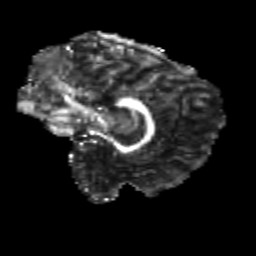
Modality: FA
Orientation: sagittal
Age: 23
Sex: female
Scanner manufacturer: siemens
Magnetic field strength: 3 T
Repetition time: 3.5 s
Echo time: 0.104 s